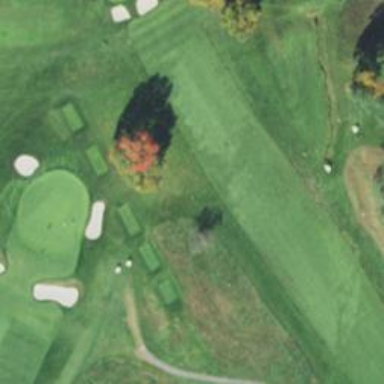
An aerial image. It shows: Golf hole.